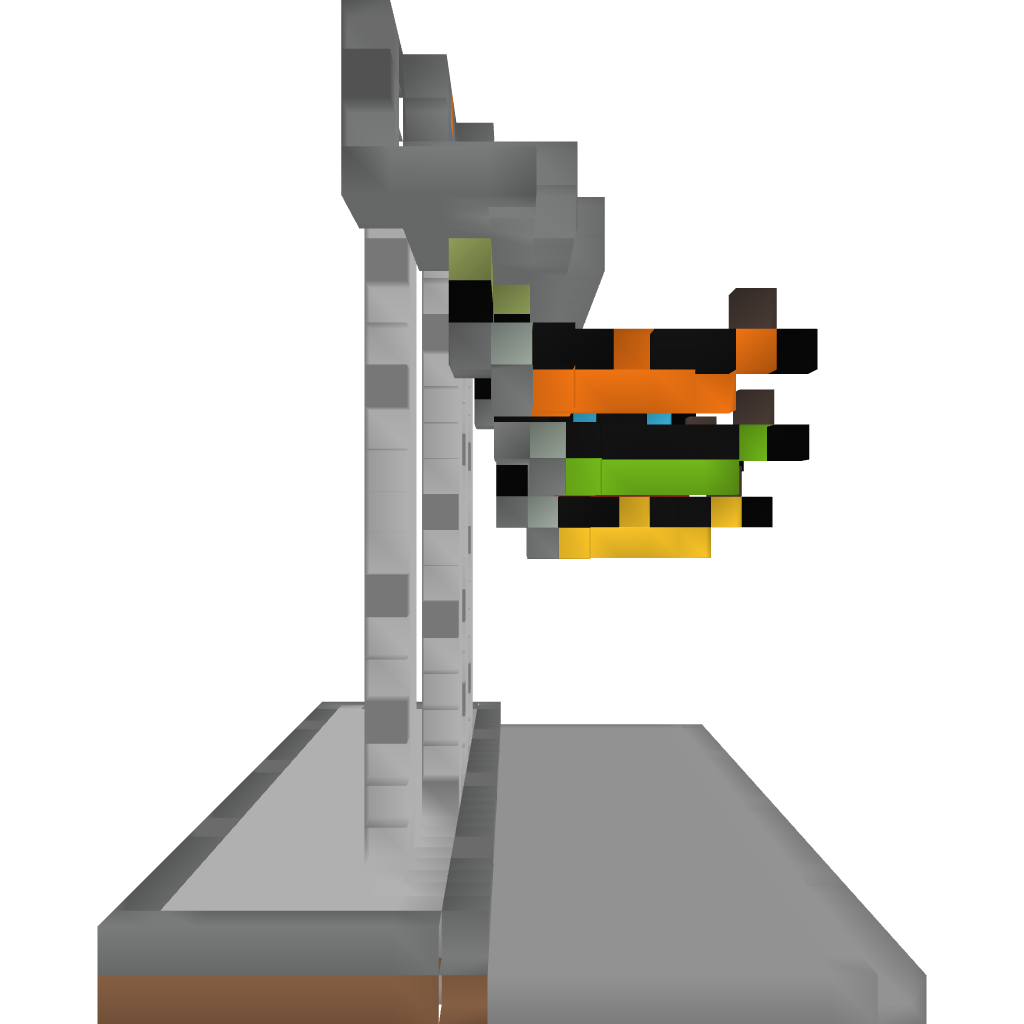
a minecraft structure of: Damn Mechanics